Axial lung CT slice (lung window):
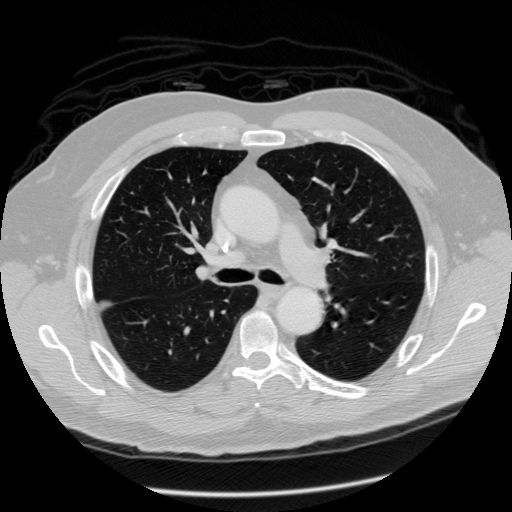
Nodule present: no